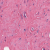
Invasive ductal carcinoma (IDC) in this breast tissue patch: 0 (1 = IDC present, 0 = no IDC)